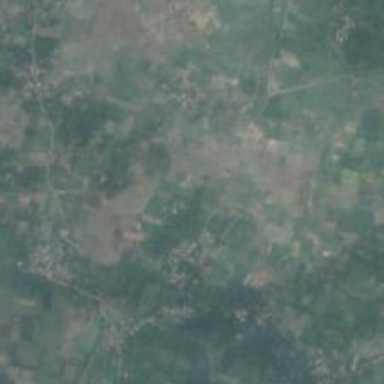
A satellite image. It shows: Village area.